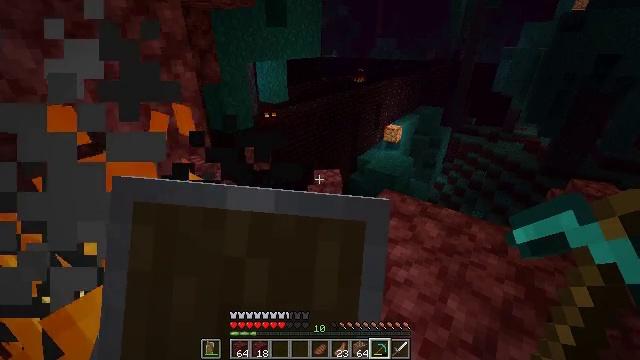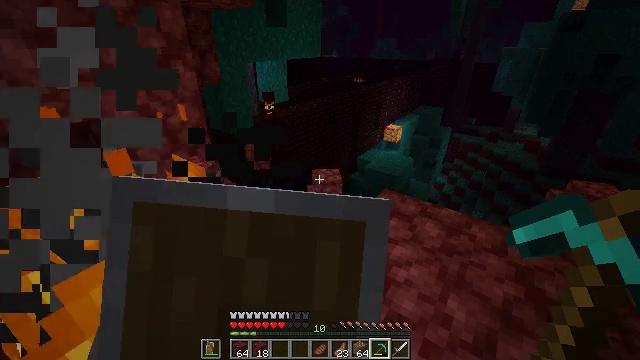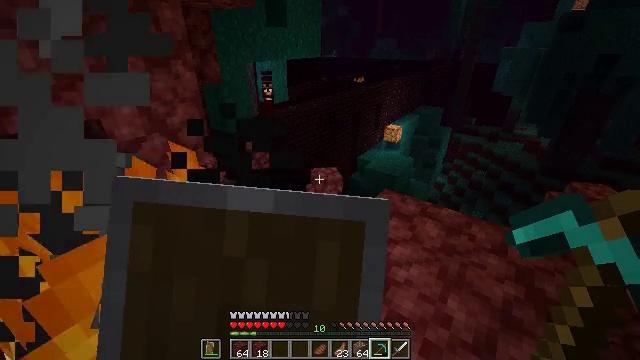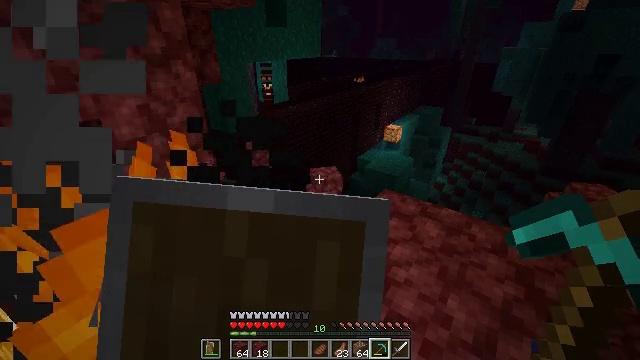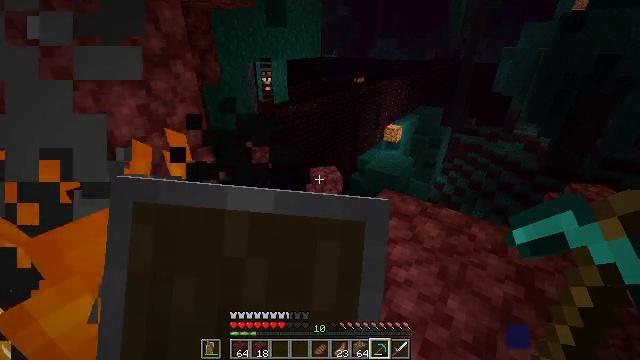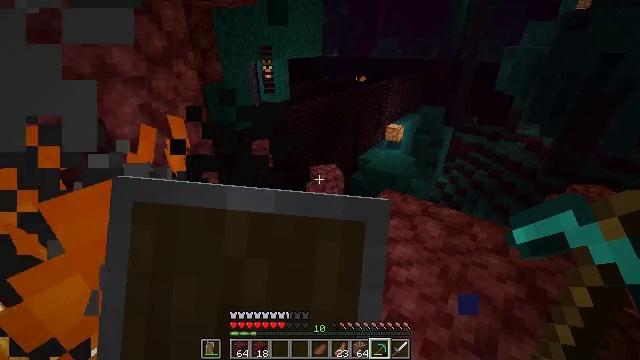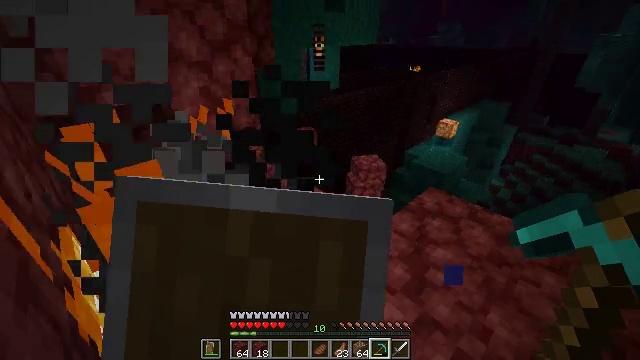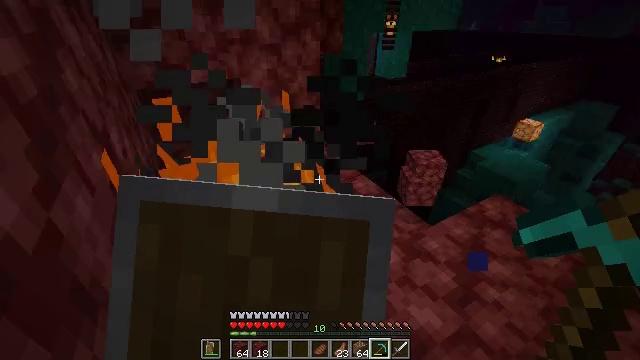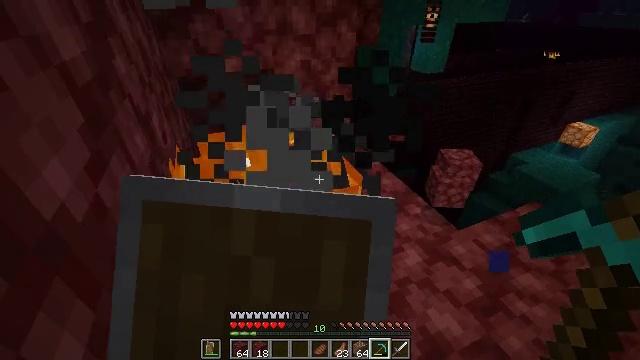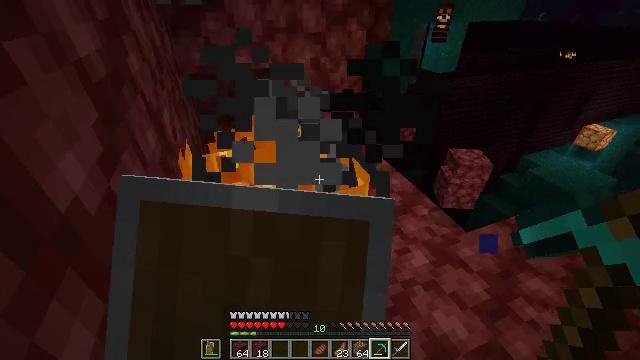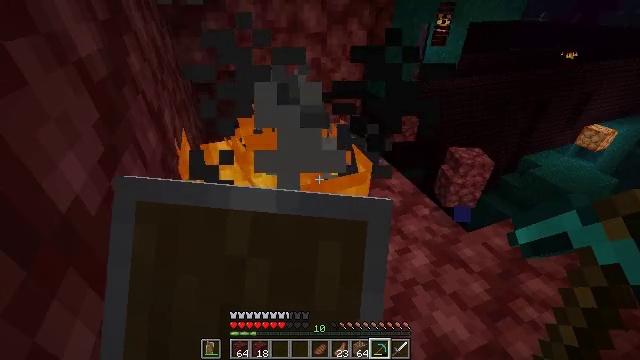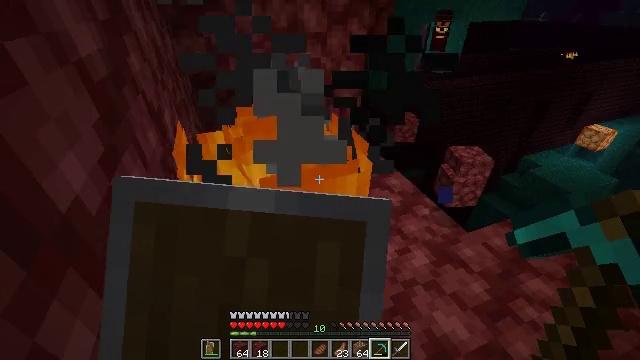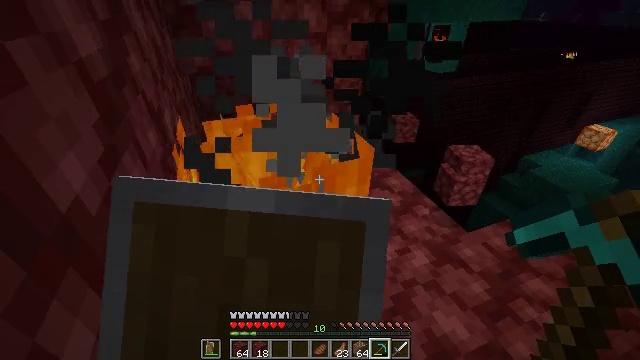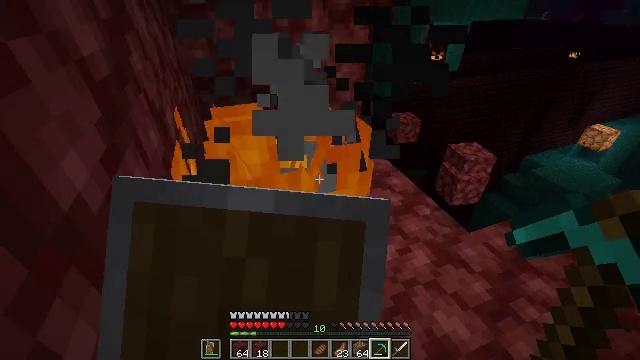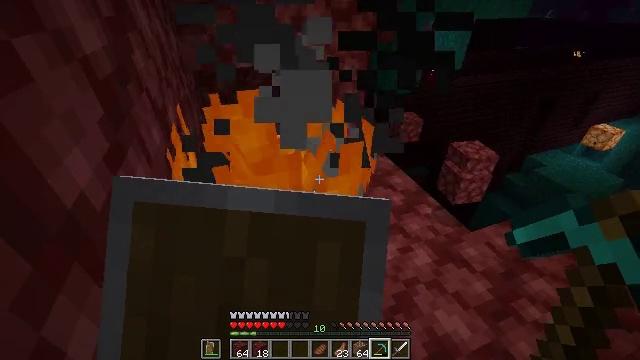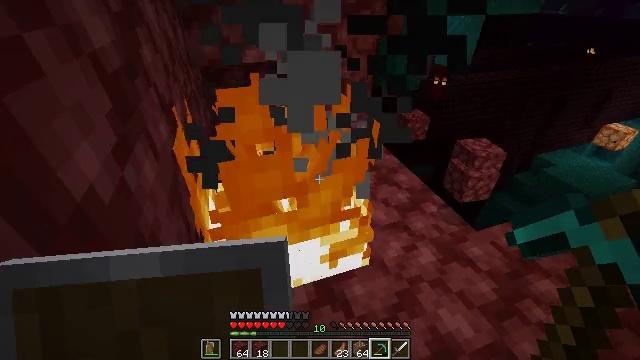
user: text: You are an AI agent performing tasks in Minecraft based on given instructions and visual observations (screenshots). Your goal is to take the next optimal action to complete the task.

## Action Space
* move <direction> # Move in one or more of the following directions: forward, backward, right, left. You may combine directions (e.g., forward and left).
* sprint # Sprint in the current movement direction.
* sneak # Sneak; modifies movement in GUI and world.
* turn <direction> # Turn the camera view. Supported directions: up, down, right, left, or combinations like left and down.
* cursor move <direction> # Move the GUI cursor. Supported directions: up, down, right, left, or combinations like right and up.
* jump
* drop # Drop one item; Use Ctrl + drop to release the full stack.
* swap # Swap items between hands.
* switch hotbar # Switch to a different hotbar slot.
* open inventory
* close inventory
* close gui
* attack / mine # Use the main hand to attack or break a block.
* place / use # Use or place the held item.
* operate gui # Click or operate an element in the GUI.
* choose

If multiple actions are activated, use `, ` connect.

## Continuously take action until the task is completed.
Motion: motion action
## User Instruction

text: Destroy the fire.
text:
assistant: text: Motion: use / place
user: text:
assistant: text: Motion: use / place
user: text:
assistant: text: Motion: use / place
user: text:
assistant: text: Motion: use / place
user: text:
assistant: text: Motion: use / place
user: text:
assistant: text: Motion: turn left and down, use / place
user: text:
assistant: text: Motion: turn left and down, use / place
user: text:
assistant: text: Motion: turn left and down, use / place
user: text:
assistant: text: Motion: turn left, use / place
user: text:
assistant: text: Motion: use / place
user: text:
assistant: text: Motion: use / place
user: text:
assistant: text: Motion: use / place
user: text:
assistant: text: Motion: use / place
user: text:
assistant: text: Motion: use / place
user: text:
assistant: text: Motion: turn left
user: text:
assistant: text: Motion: turn left and down
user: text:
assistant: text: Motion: turn left
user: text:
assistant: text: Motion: attack / mine
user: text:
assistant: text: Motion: attack / mine
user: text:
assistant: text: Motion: attack / mine
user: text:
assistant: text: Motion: turn left
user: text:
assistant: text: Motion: turn left
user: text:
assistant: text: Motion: no_op